Question: I would like to program a kernel estimate (with Epanechnikov kernel^1 for example). I tried the following code^2 by putting the manual code (blue) and the default code (red) on the same figure (see attached) but it always gives a difference between the two density curves!
---
1: The analytic form of the Epanechnikov kernel is:
kappa(u) = (1-u^2), support |u| <=1, with u = (x-x_{i})/h.
---
2: My trial code:
'''
x= faithful$eruptions
fit2 <- density(x, bw = 0.6, kernel = "epanechnikov")
xgrid = seq(-1, 8, 0.1)
kernelEpan <- function(x, obs, h) sum((1-((x-obs)/h)^2)*(abs(x-obs)<=h))/h
plot(xgrid, sapply(xgrid, FUN = kernelEpan, obs = faithful$eruptions, h = 0.6)/length(faithful$eruptions), type = "l", col = "blue")
lines(fit2, col = "red")
'''

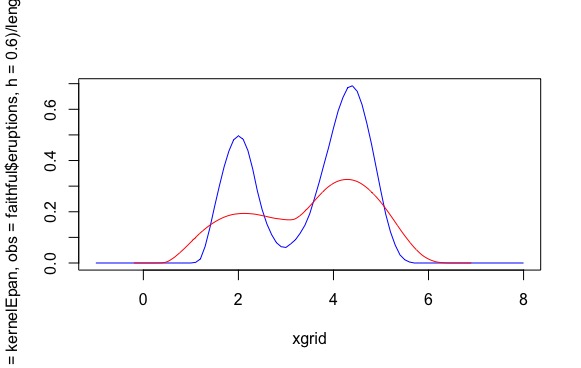
Answer: If you read the docs for 'bw' in the 'density' function, you will see:
> : the smoothing bandwidth to be used. The kernels are scaled such that this is the standard deviation of the smoothing kernel.
Which means that in order for your function's 'h' parameter to match the behaviour of the 'bw' parameter, you will need to rescale the 'h' parameter by multiplying it by 'sqrt(5)'.
I would be tempted to vectorize your function, which allows you to normalize it accurately too:
'''
kernelEpan <- function(xvals, obs, h) {
h <- h * sqrt(5)
dens <- sapply(xvals, function(x) {
u <- abs(x - obs) / h
u <- ifelse(u > 1, 1, u)
sum(1 - u^2)
})
dens / sum(dens * mean(diff(xvals)))
}
'''
This allows:
'''
fit1 <- kernelEpan(xgrid, obs = faithful$eruptions, h = 0.6)
fit2 <- density(x, bw = 0.6, kernel = "epanechnikov")
plot(xgrid, fit1, type = "l", col = "blue")
lines(fit2, col = "red")
'''
<URL>